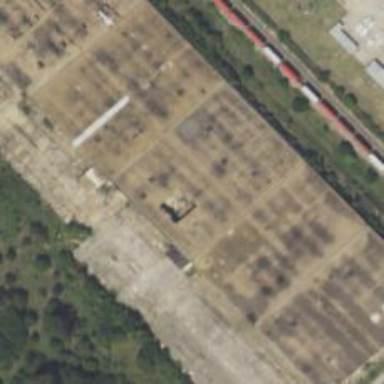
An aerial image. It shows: Warehouse building.